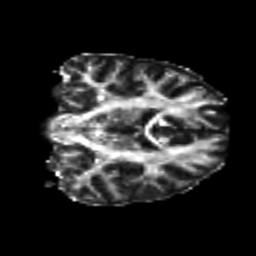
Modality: FA
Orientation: coronal
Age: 24
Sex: female
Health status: healthy
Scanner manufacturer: philips
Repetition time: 7.386 s
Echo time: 0.08599 s